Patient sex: M
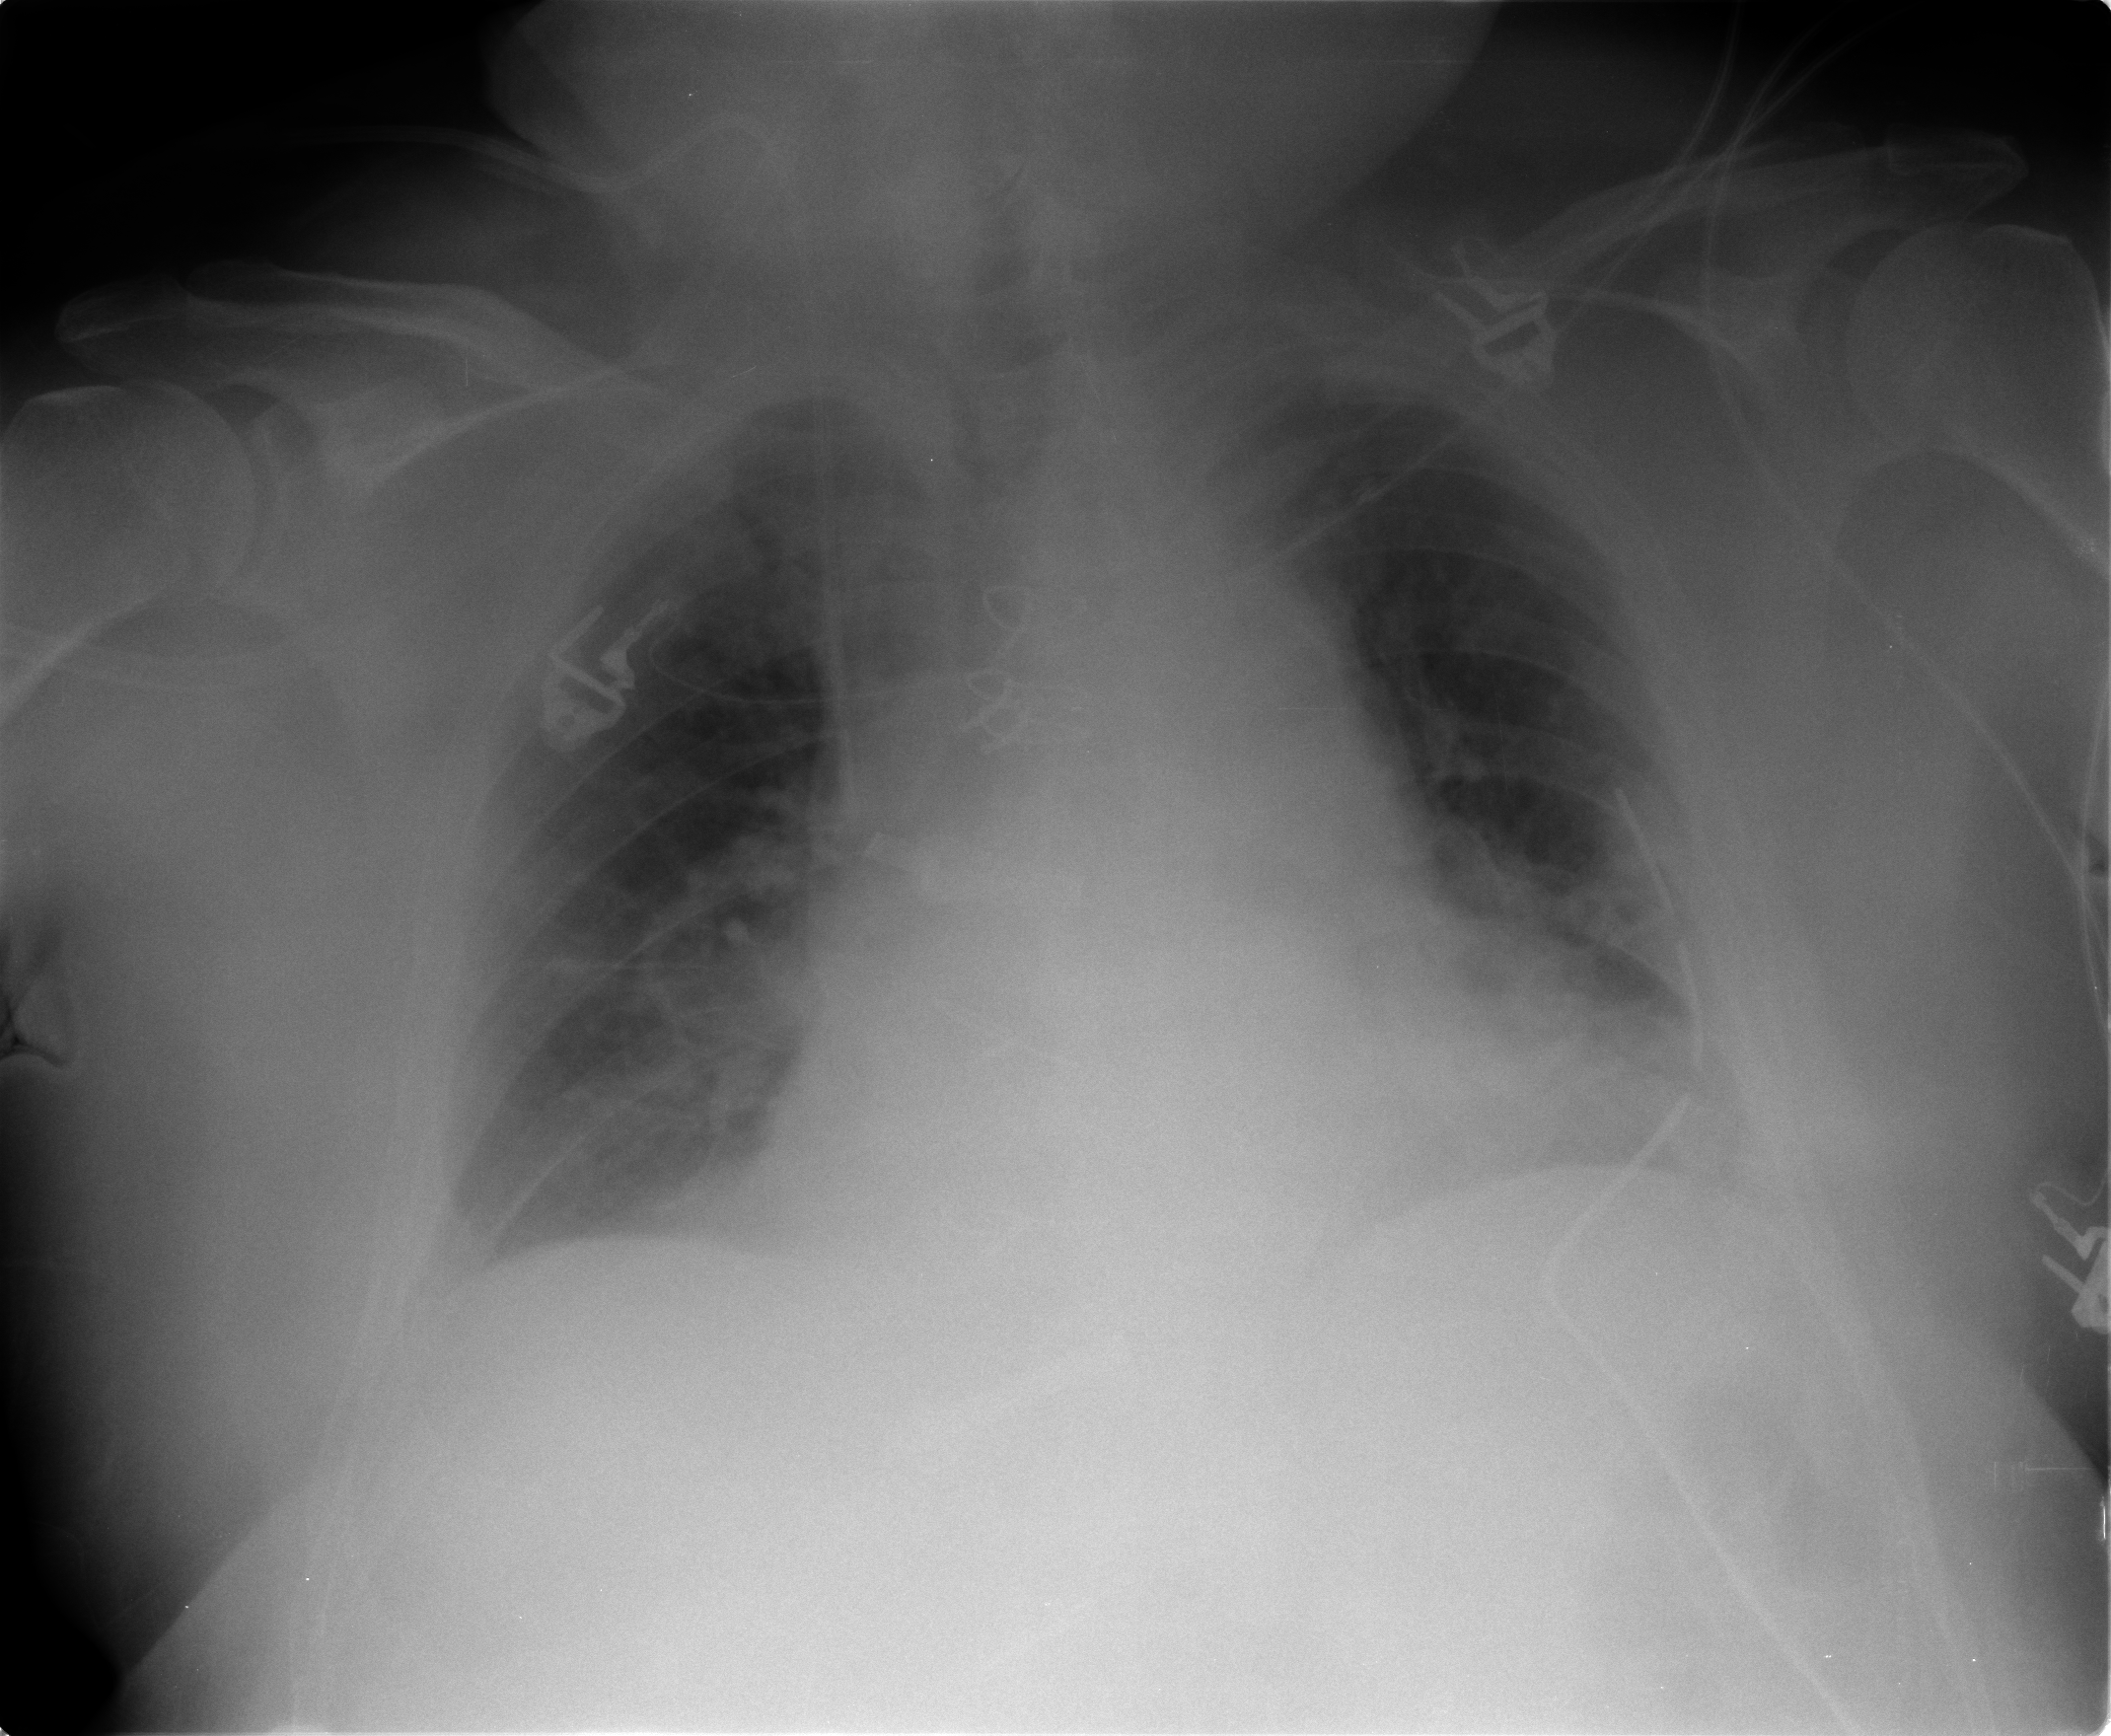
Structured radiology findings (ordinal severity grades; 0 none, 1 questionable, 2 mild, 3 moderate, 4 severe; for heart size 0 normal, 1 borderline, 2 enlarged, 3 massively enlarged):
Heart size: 2
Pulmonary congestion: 1
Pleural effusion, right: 2
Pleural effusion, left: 2
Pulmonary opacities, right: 1
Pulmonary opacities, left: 0
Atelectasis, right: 2
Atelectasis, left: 2